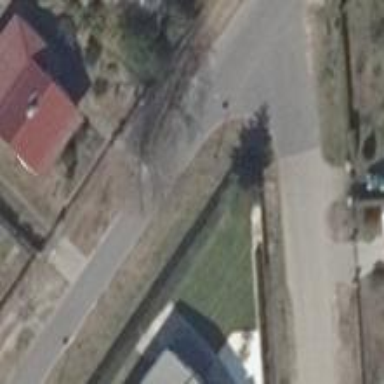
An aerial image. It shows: Footway with concrete surface.